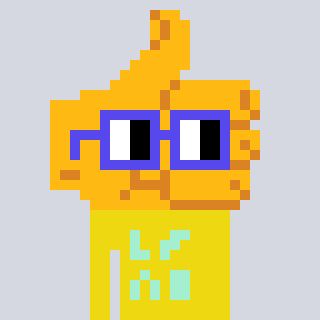
a pixel art character with square blue glasses, a thumbsup-shaped head and a yellow-colored body on a cool background